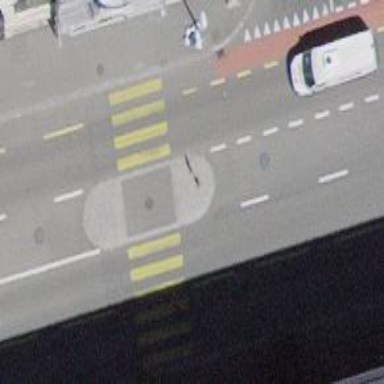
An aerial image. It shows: Uncontrolled crossing with pedestrian island.